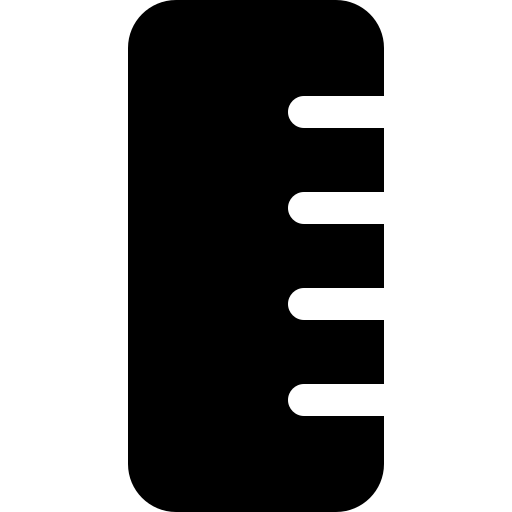
Tags: icon, FontAwesome, fa-icon, solid, ruler, vertical